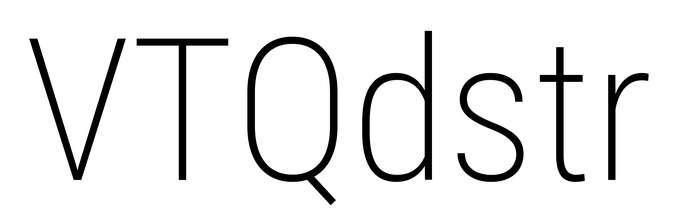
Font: Roboto_Condensed_ExtraLight